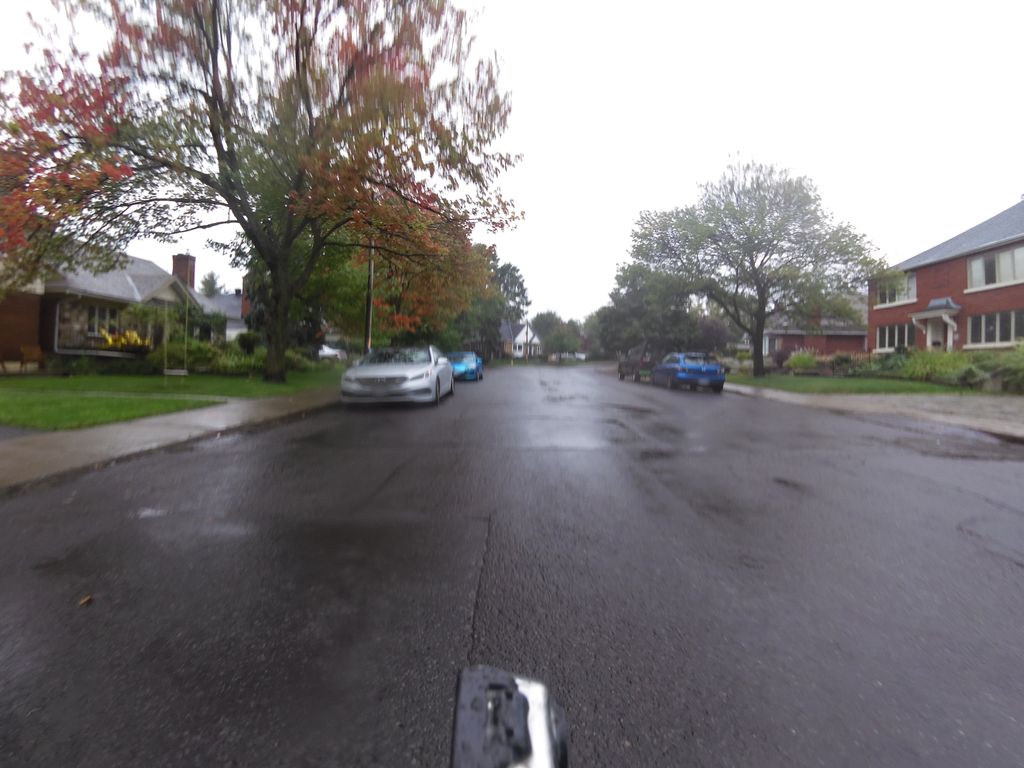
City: ottawa-gatineau